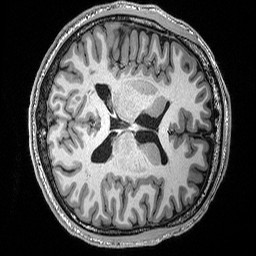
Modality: T1w
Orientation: axial
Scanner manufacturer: siemens
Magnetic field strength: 3 T
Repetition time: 2.53 s
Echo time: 0.0033 s